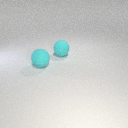
large cyan rubber sphere to the left of large cyan rubber sphere